Question: I have a expense form with a departure and return date. I would like to match all dates between the departure date and return, inclusive, to the day of the week and then populate that date under the appropriate day of the week that exists in another part of the form.
I've provided an example screenshot of what I'm trying to populate and what I'd like it to look like.
I've tried index/match, creating tables to allow the "in between" dates to expand automatically, linking to a date table in powerpivot, etc. and keep failing. I haven't tried an VBA yet.
Your thoughts are much appreciated!

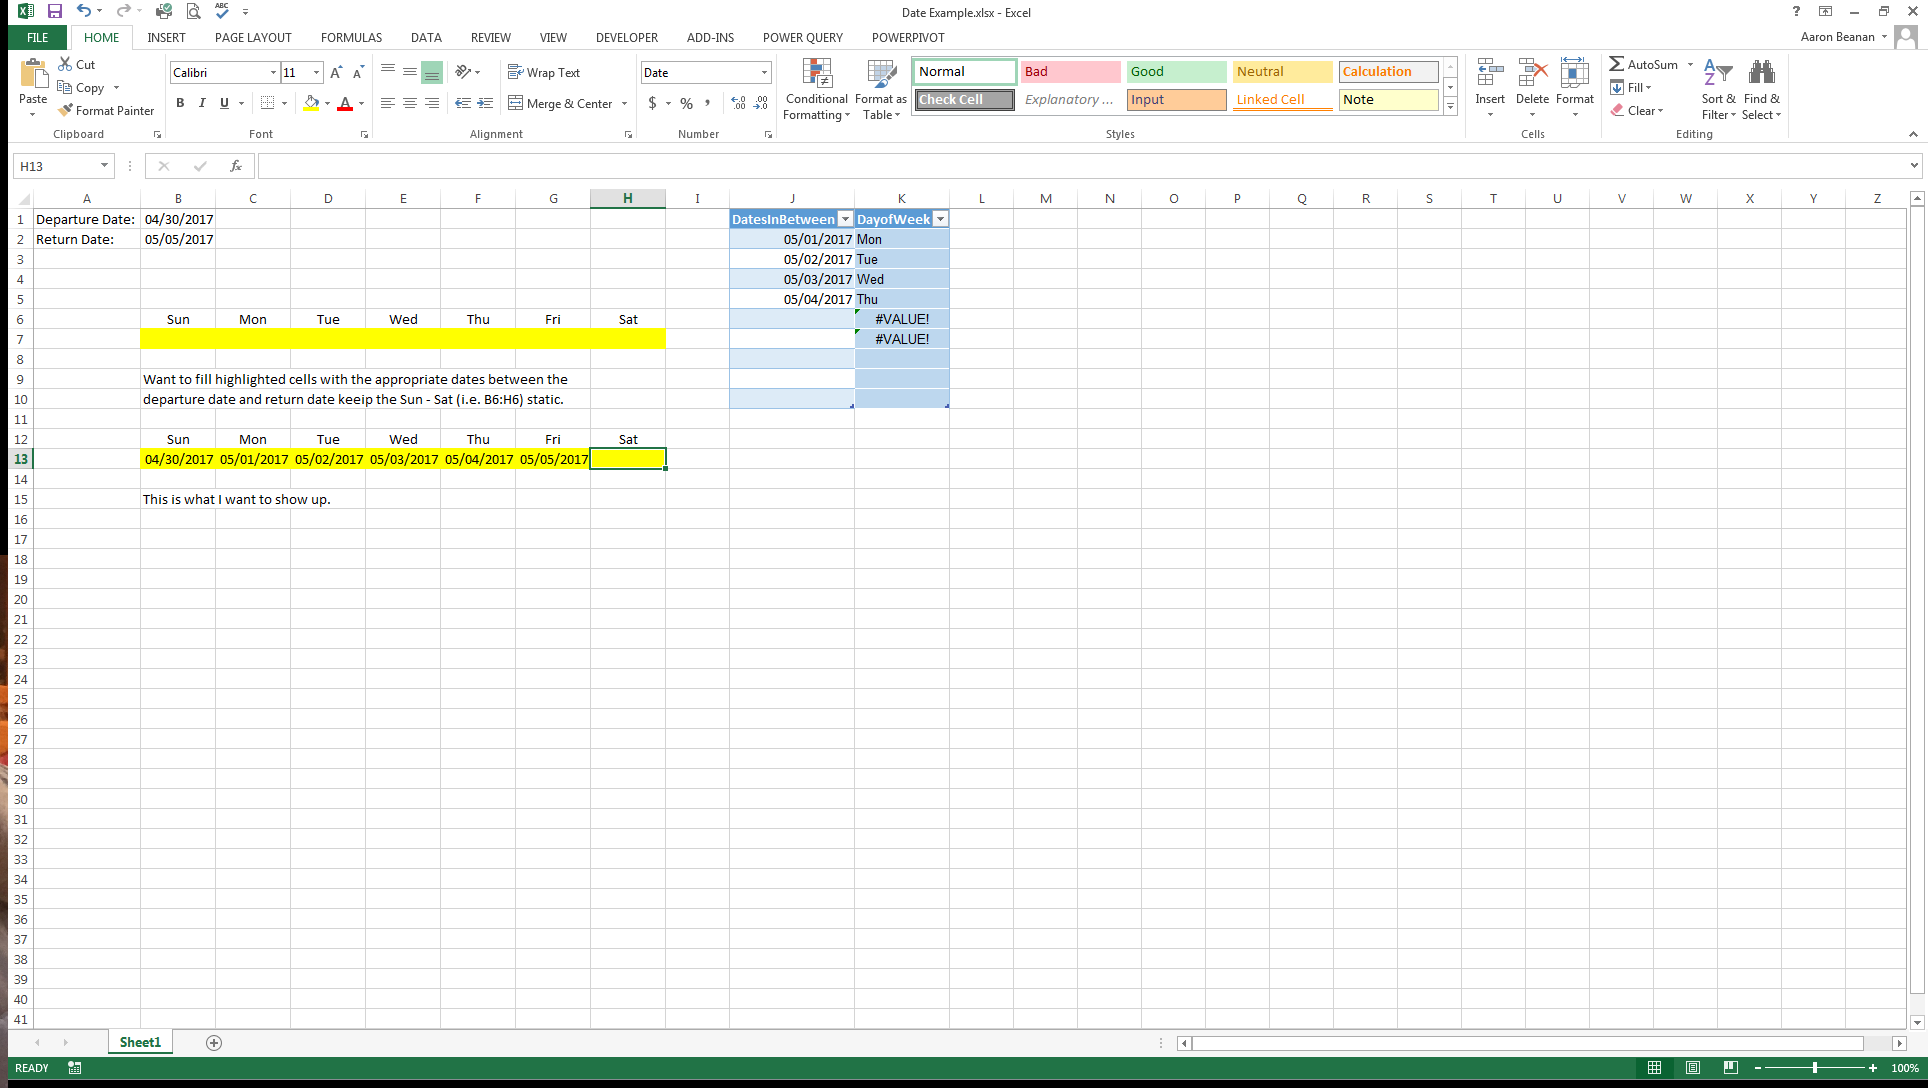
Answer: There's plenty of ways to do this. Along similar lines to what you have tried, I got this. It works as per your screenshot and also tested with different dates below:
<URL>
---
.
E1: '=B1'
E2: '=E1+1' and drag down
F1: '=IF(E1<=$B$2,TEXT(E1,"ddd"),"")' and drag down
B12: '=IFERROR(INDEX($E$1:$E$7,MATCH(B11,$F$1:$F$7,0)),"")' and drag across